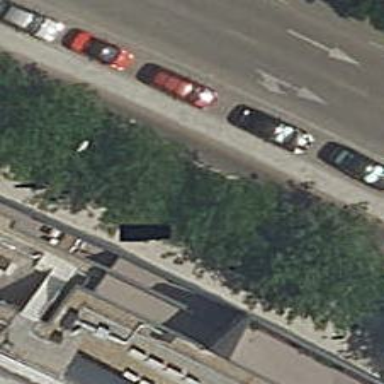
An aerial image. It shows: Single tag "natural: tree."